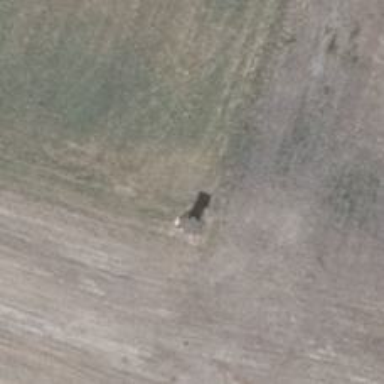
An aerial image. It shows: Hunting stand.